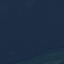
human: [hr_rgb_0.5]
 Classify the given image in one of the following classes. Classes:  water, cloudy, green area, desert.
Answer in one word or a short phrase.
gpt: water